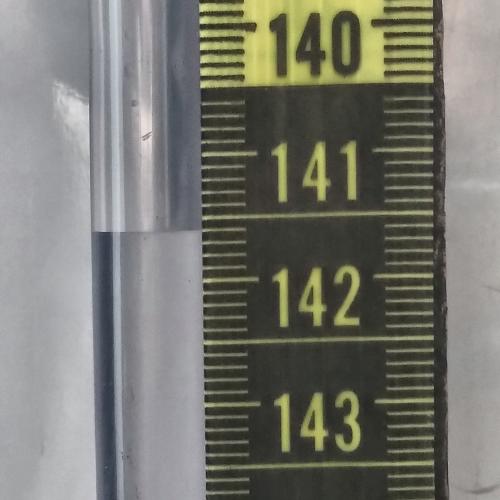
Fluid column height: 141.6 cm